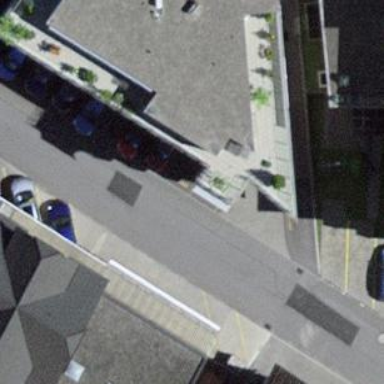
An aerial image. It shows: View of roof of building.